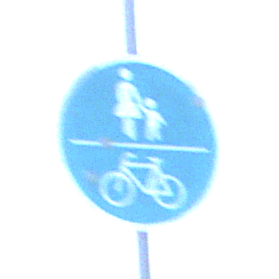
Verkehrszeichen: GemeinsamerGehUndRadweg
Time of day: SunriseSunset
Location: Outdoor (Urban)
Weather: Clear
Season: NotSpecified
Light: Natural